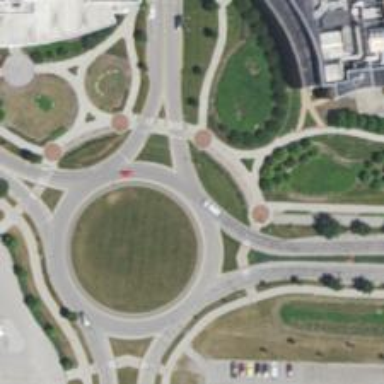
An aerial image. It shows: Secondary road made of asphalt leading to roundabout.